Question: I have an issue where EPIServer 6 says "insufficient privileges to change this page". I am 100% sure that I'm the highest admin available, and I have tried on my colleagues admin accounts aswell.
This is the icon showing:

The page was previously forcefully deleted from the project giving a and error when trying to access it from the menu. I added the page back in the project, but still cannot delete it via episerver on the page..
Any ideas? Google search turns up dry..
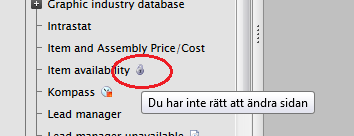
Answer: If you have access to the EPiServer database directly you can run this script in order to force delete a page. At least if you're using EPiServer 6.
'''
--- Force EPiServer page deletion
declare @pageIDtoDelete int
set @pageIDtoDelete = <INSERT PAGE ID HERE>
delete from tblWorkProperty where fkWorkPageID in (select pkID from tblWorkPage where fkPageID = @pageIDtoDelete)
delete from tblWorkPage where fkPageID = @pageIDtoDelete
delete from tblProperty where fkPageId = @pageIDtoDelete
delete from tblAccess where fkPageID = @pageIDtoDelete
delete from tblPageLanguage where fkPageID = @pageIDtoDelete
delete from tblPage where pkID = @pageIDtoDelete
'''